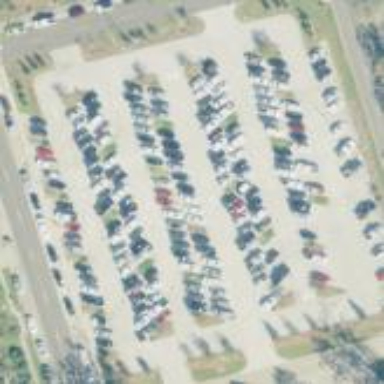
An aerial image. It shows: Parking area with surface.